Field crop: tomato
Growth stage: 2
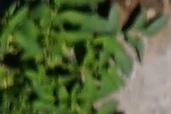
Species: tomato